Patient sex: F
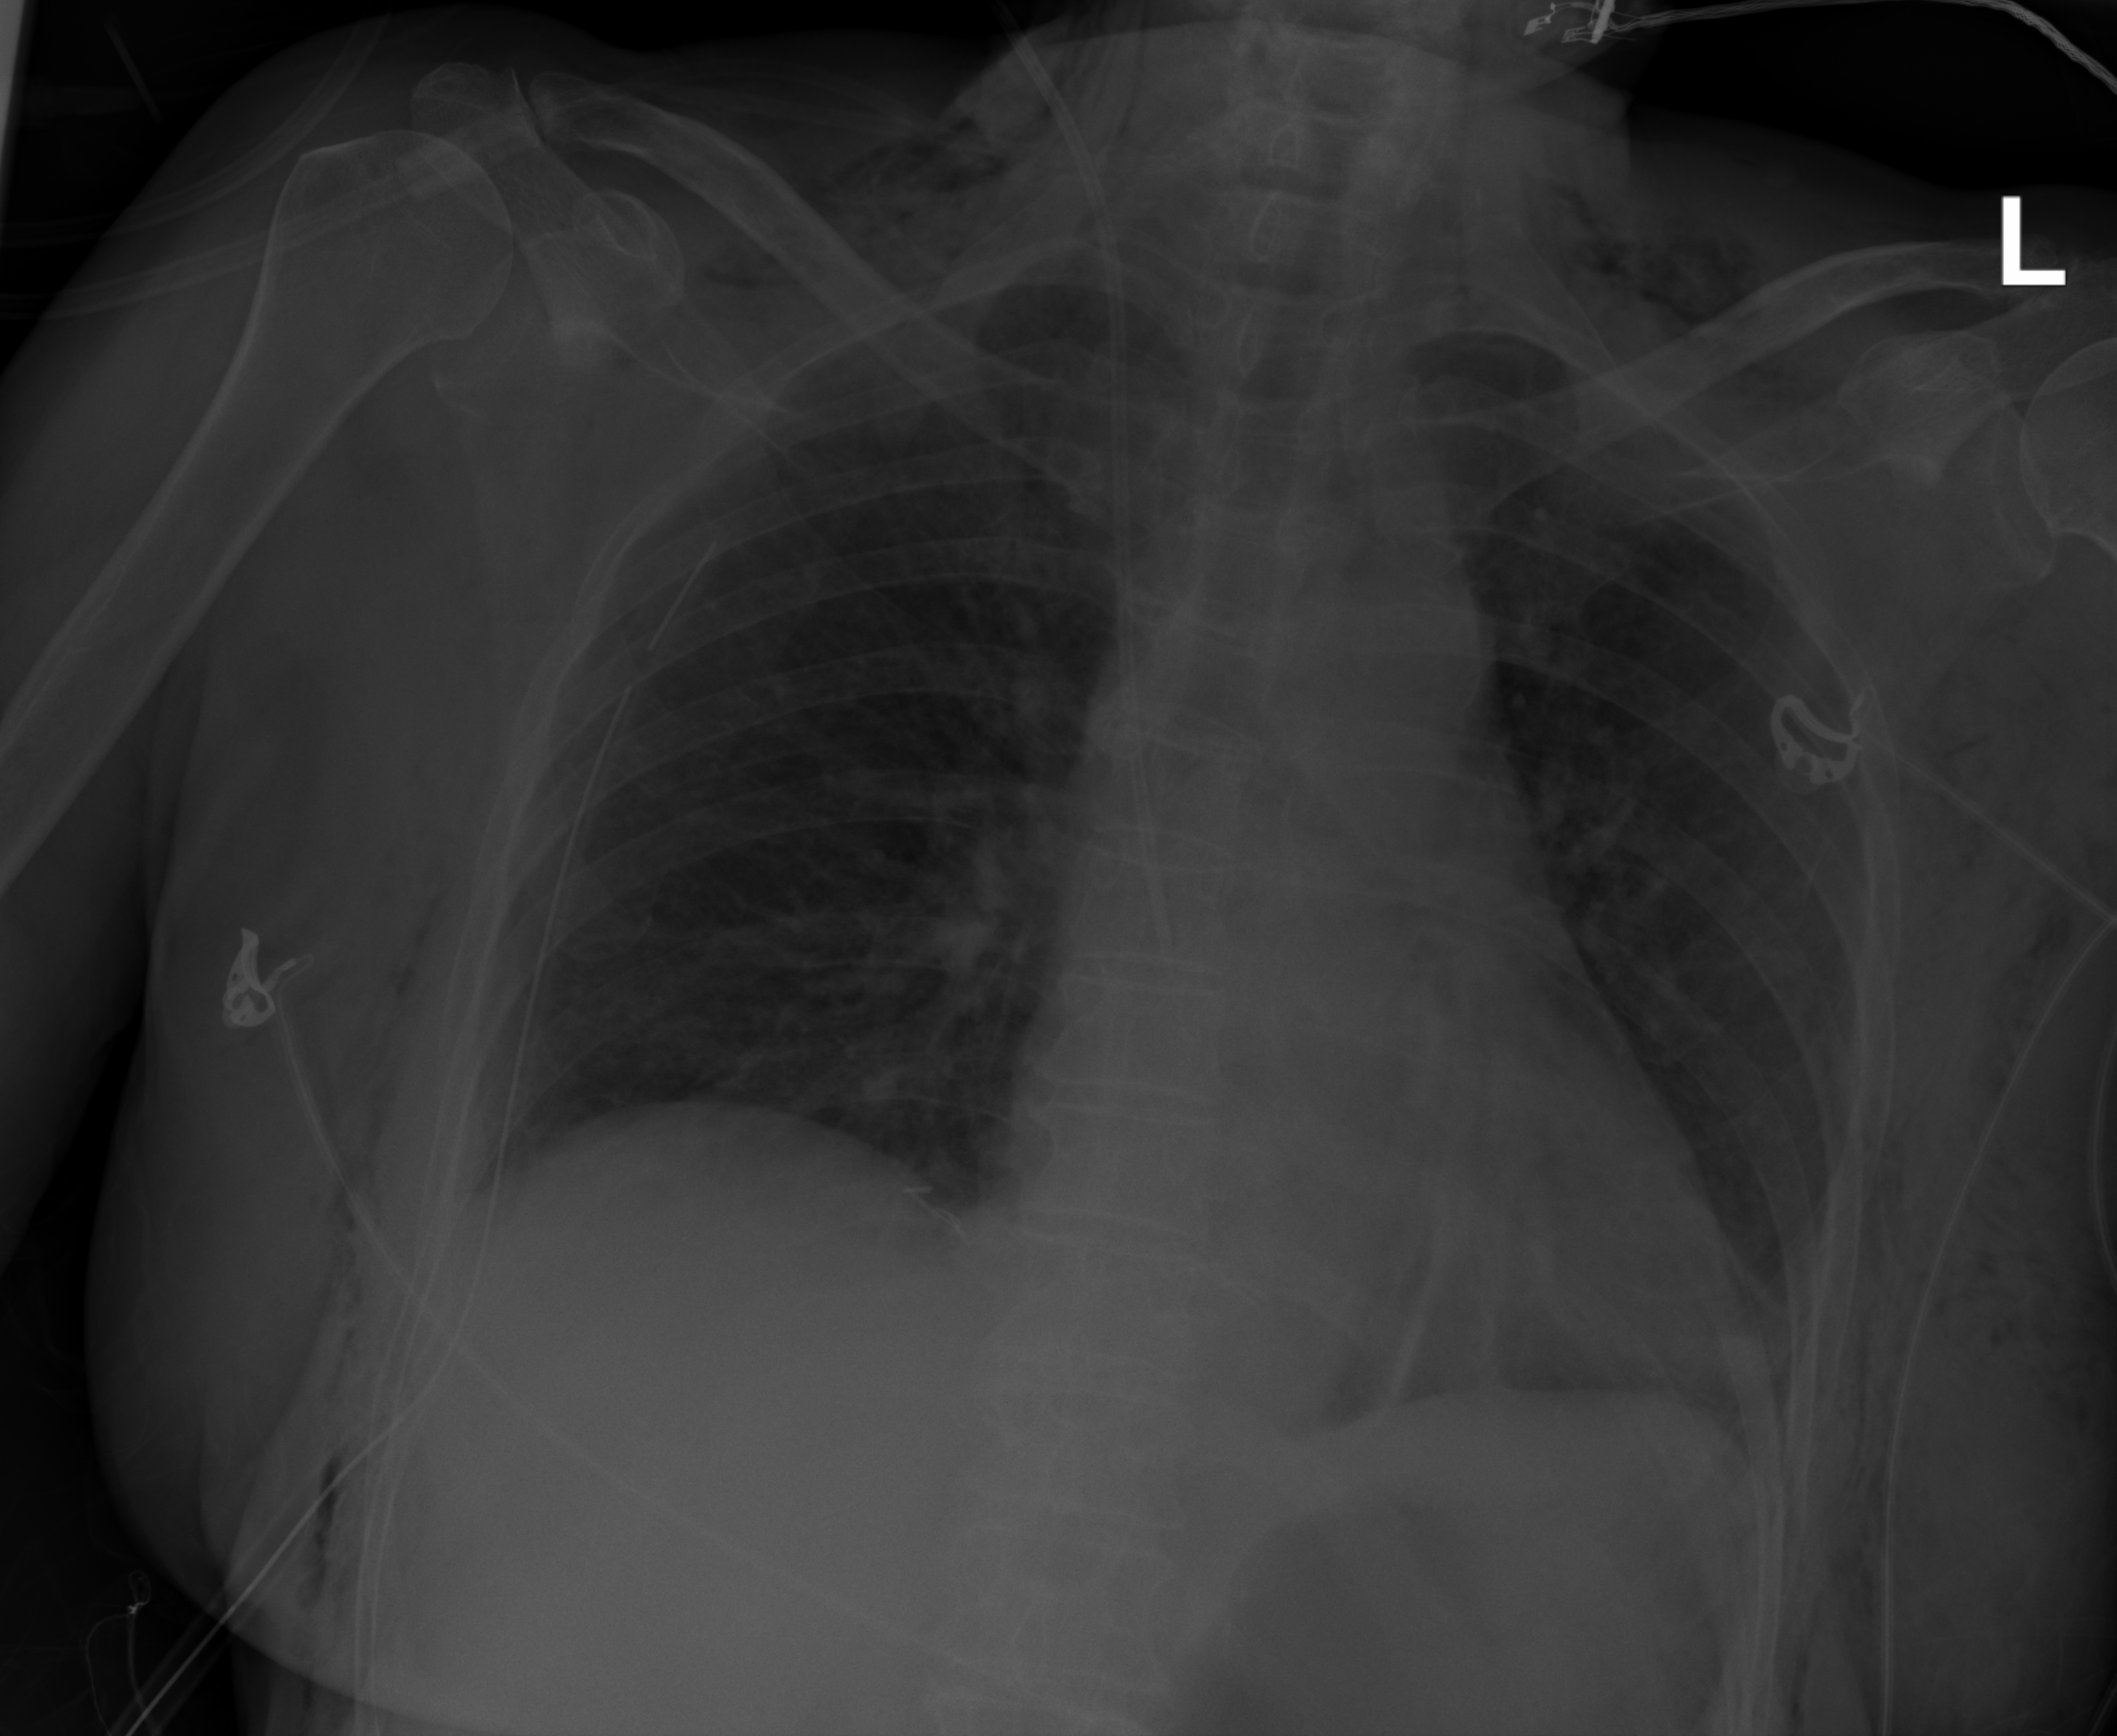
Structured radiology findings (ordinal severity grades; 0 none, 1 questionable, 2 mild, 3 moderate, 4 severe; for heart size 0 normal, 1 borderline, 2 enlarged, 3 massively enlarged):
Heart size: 0
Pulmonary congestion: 0
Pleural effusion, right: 0
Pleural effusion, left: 0
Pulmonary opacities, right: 0
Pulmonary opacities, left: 0
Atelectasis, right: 0
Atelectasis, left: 2